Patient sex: F
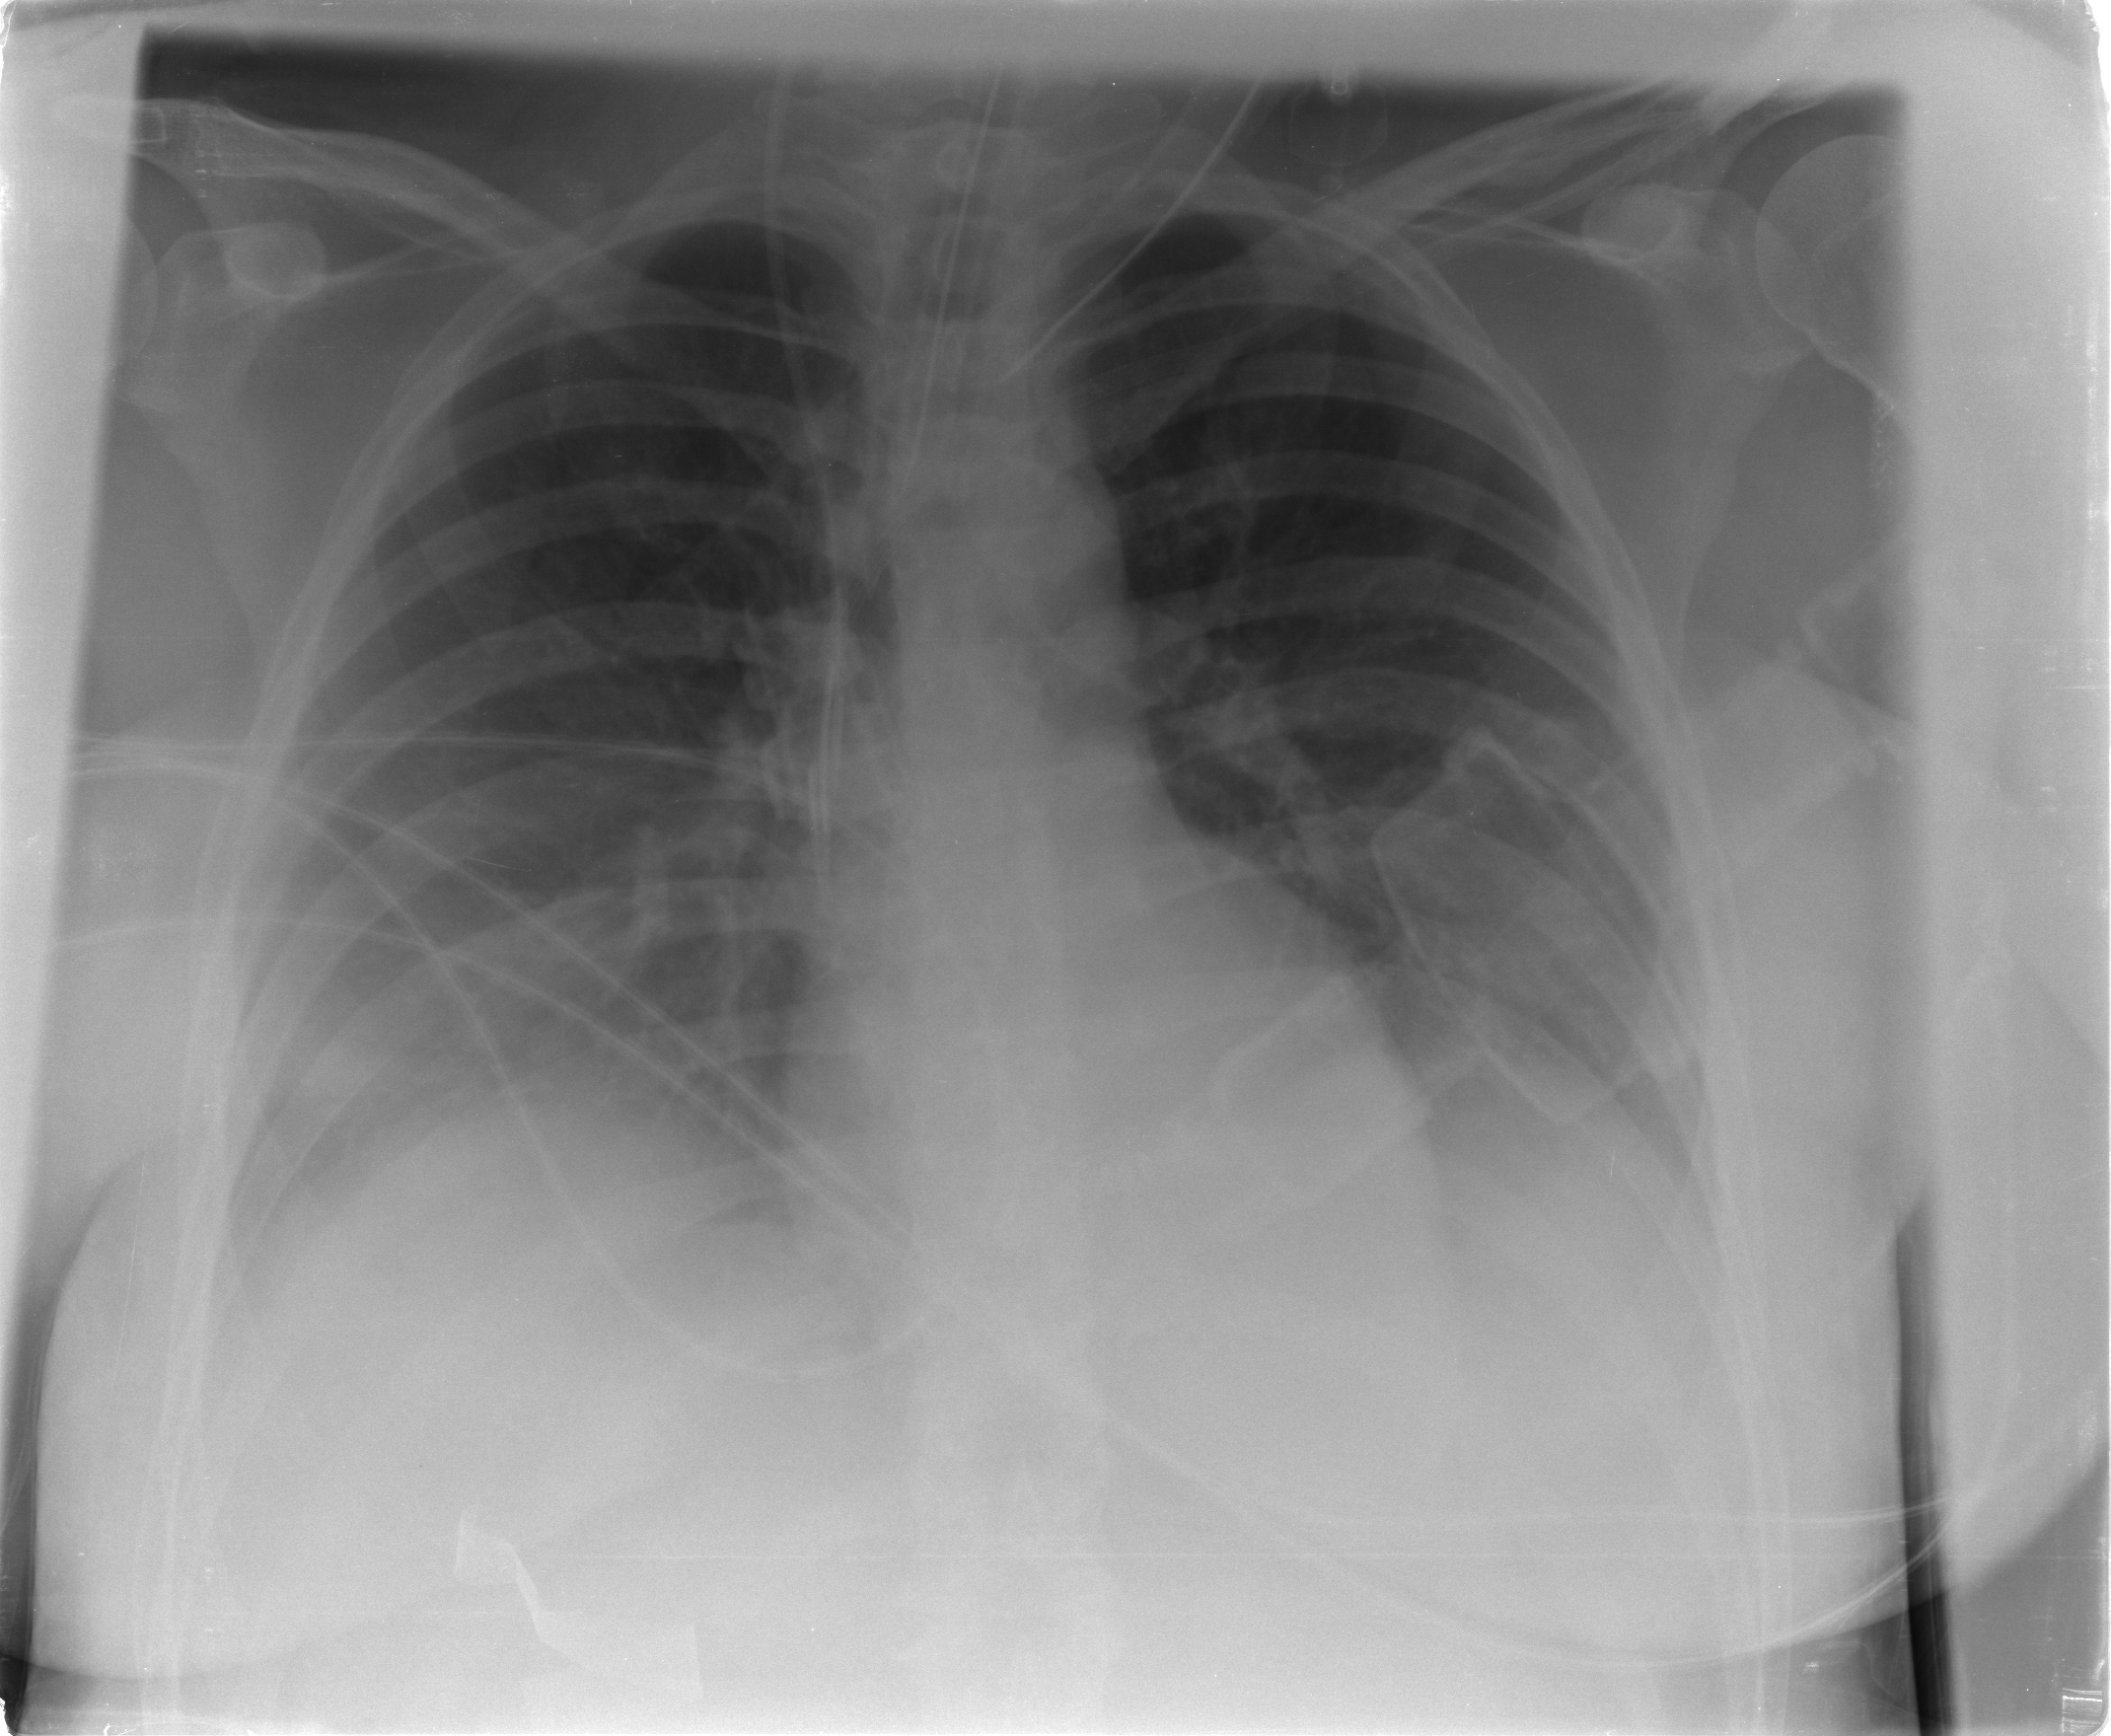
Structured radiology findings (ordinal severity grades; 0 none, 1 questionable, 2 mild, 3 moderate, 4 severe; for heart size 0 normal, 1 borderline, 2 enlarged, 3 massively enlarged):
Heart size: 0
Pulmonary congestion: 0
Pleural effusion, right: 2
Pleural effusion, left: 2
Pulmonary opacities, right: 0
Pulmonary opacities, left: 0
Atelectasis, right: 2
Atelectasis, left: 2